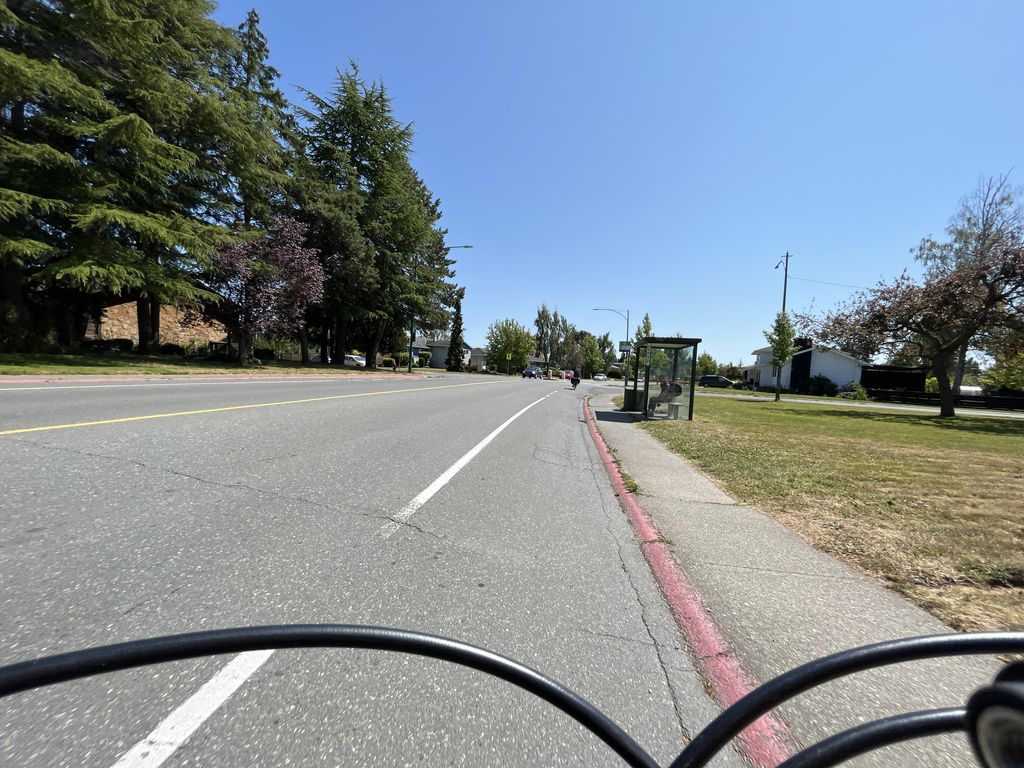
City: victoria